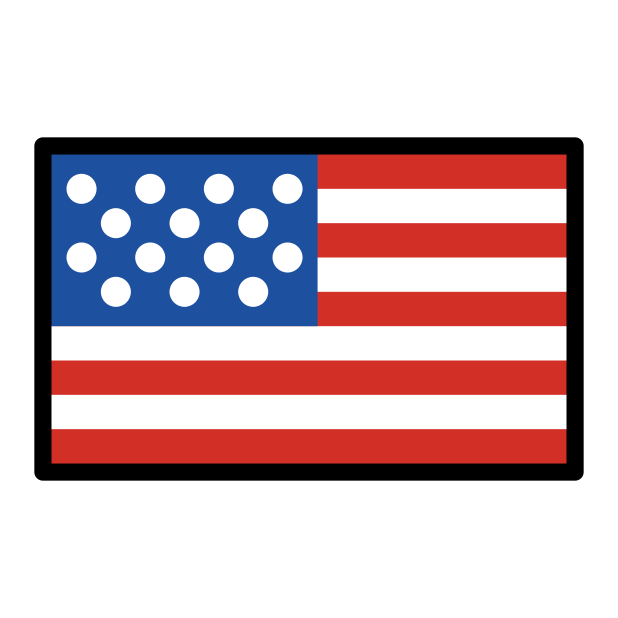
flag: United States